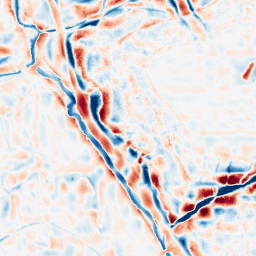
Category: wavelet
Decomposition family: wavelet_dwt
Decomposition parameters: wavelet: coif2
level: 4
Upsampling method: sinc_hamming
Upsampling parameters: scale: 4
kernel_size: 16
Upsampling scale: 4